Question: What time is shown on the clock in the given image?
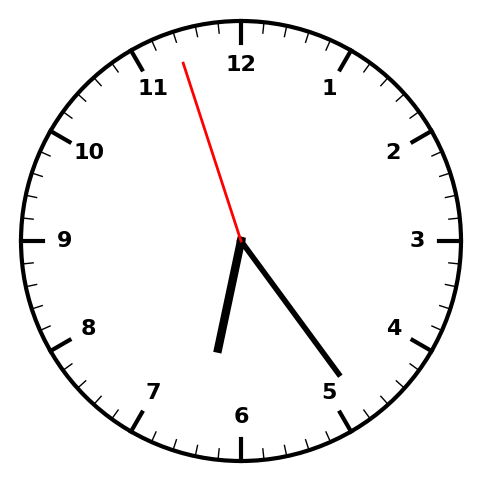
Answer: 06:23:57